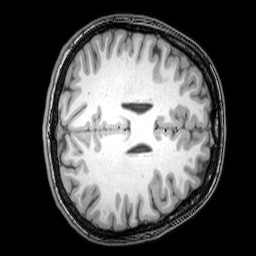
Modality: T1w
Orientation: axial
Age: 22
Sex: female
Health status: healthy
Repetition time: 0.081 s
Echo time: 0.037 s